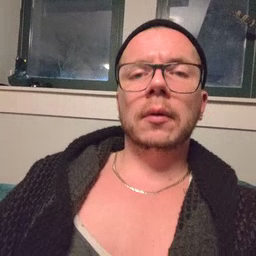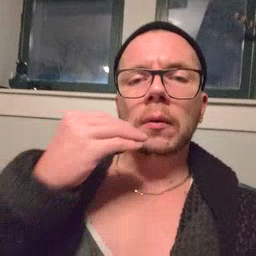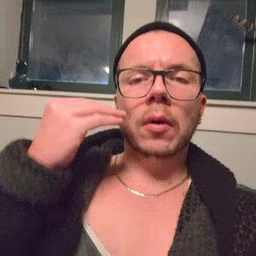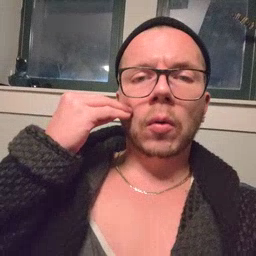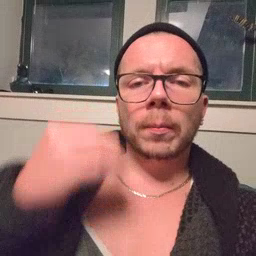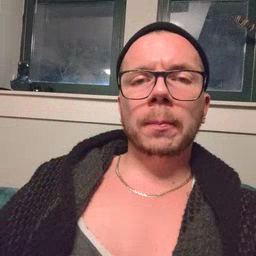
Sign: home